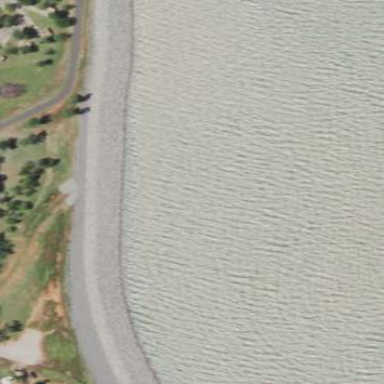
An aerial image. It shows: Seawall made of natural rock.